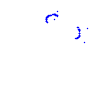
Particle: proton